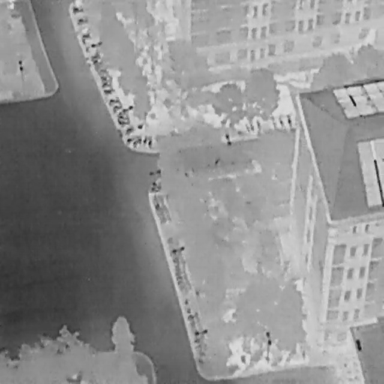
There are four Bicycles in the infrared image.